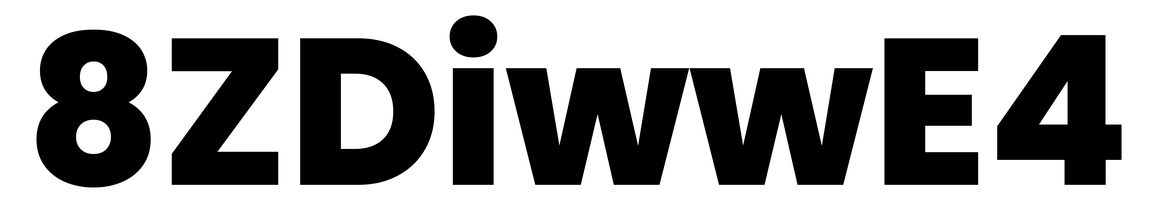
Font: Poppins-ExtraBold